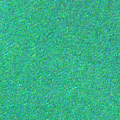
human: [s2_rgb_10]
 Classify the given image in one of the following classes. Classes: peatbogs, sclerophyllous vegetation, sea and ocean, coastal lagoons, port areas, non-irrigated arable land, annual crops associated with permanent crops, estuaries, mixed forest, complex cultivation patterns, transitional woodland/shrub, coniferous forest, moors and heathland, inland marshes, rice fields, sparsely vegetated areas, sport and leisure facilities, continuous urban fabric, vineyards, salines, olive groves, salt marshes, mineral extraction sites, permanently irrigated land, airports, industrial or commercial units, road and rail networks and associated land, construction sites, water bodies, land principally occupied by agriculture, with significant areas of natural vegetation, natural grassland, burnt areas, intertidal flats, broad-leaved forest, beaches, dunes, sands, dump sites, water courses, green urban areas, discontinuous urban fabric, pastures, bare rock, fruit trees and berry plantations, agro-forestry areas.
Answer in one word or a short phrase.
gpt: sea and ocean